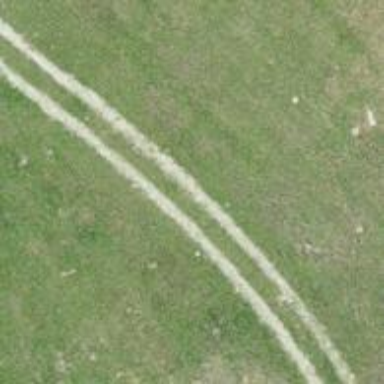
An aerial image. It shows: Track with grade 3 tracktype.